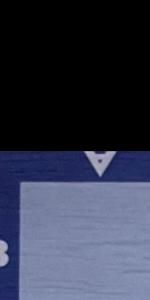
Label: Empty